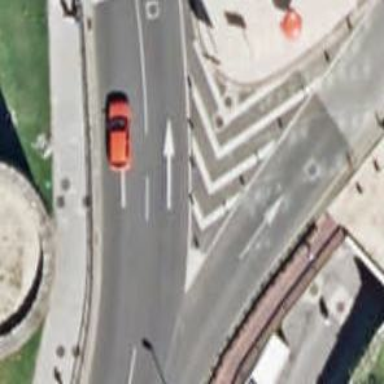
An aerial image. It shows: Bollard.